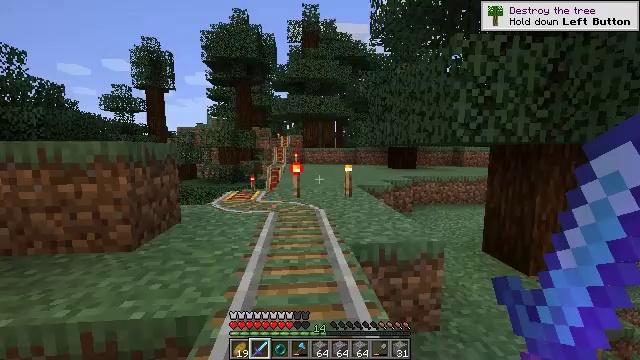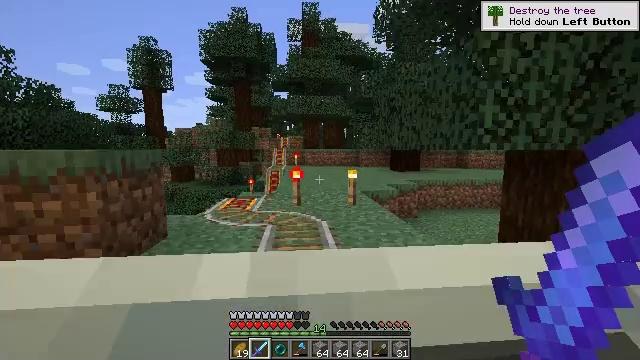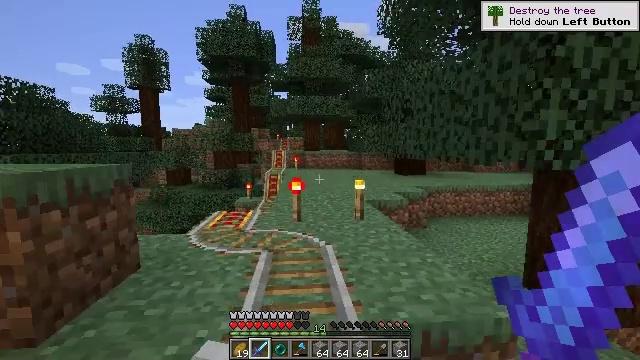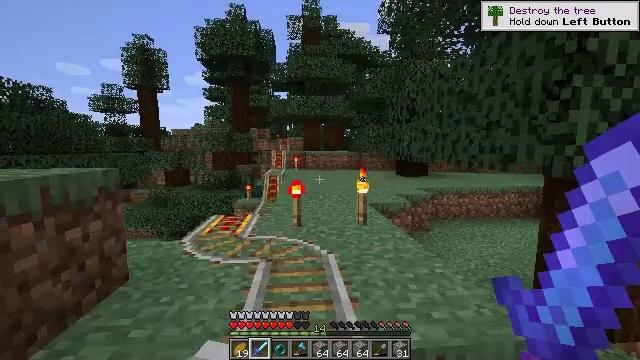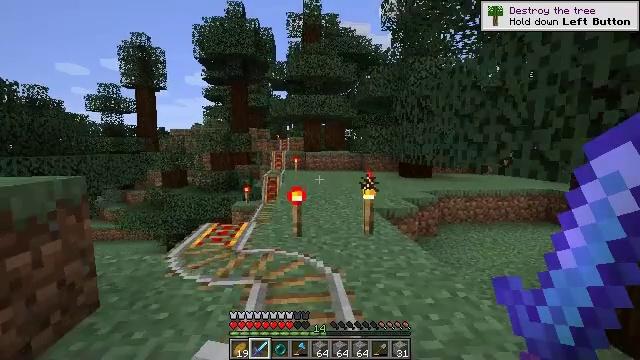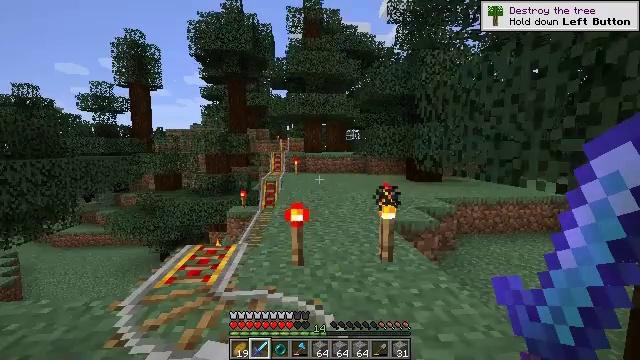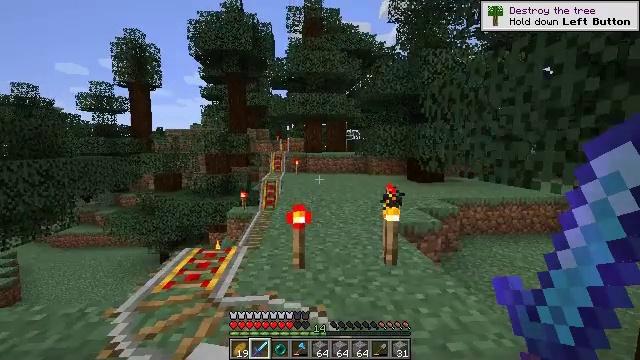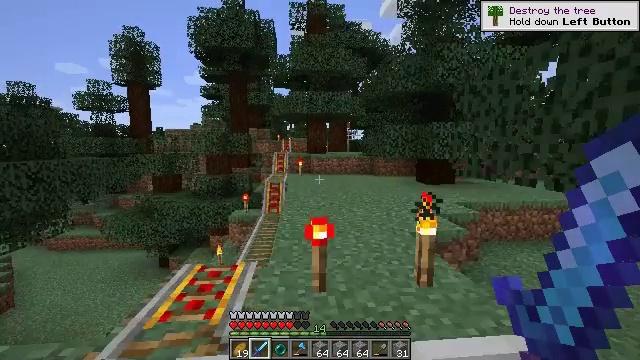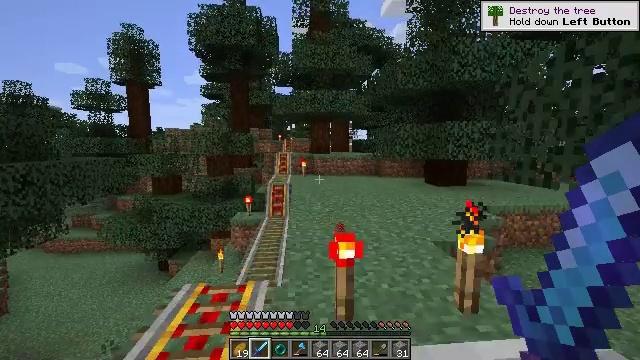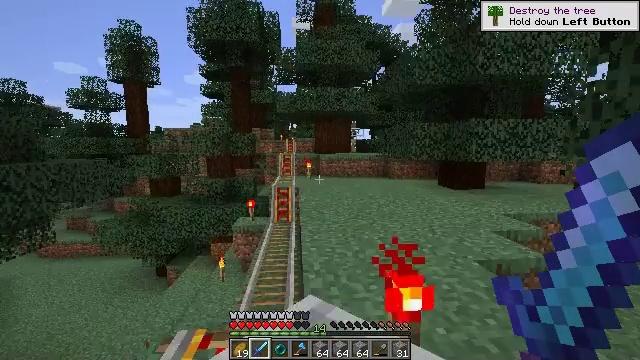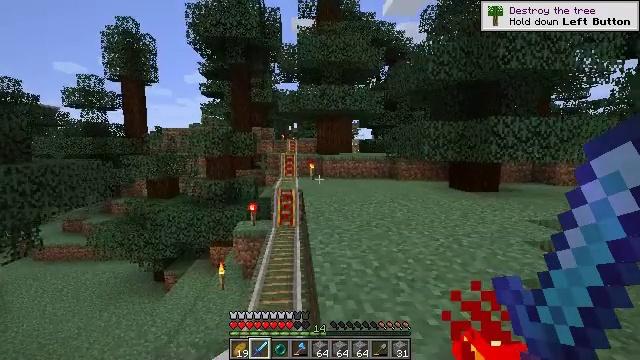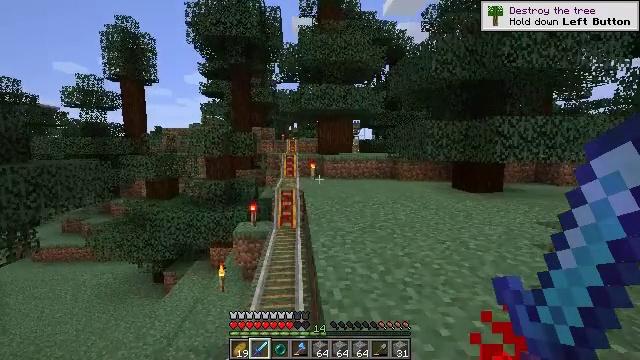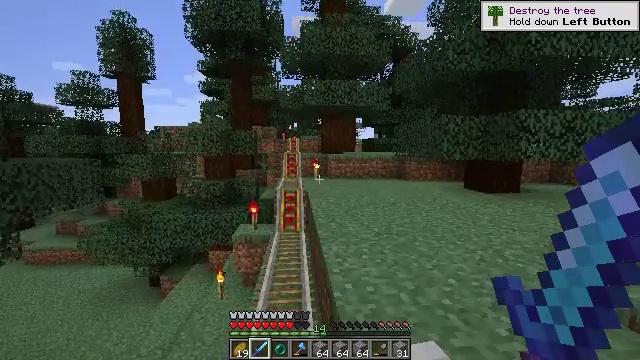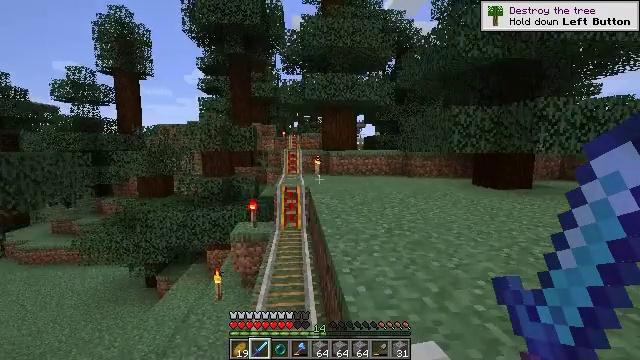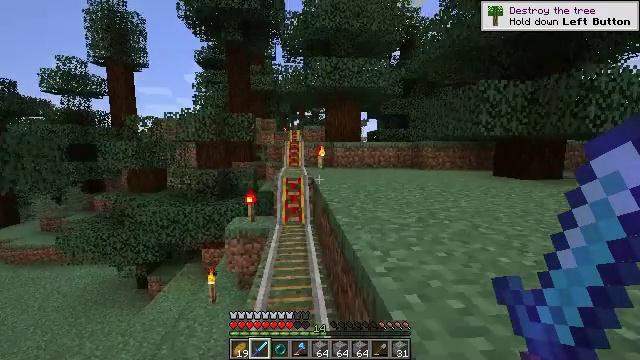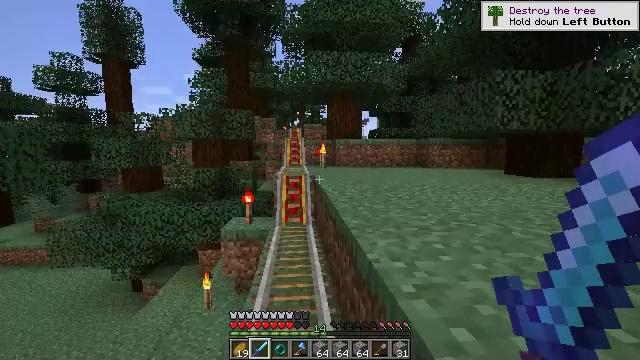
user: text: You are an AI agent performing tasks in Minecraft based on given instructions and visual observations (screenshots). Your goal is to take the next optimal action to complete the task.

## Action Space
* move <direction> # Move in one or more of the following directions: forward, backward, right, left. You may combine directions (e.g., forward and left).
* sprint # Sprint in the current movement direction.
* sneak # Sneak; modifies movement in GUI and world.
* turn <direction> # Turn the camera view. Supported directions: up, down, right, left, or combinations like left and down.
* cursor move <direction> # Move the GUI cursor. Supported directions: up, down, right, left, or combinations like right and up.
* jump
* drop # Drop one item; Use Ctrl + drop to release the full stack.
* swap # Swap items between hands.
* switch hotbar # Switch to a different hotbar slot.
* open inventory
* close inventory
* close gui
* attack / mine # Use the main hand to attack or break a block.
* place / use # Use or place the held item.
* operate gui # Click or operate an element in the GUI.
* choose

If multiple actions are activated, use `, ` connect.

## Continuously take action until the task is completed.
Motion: motion action
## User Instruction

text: Retrieve the torch.
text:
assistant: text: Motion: no_op
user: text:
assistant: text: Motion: no_op
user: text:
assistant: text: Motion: no_op
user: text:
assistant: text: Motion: no_op
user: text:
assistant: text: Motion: no_op
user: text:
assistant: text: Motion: no_op
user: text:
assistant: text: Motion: no_op
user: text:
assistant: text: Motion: no_op
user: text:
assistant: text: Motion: no_op
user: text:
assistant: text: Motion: no_op
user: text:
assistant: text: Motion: no_op
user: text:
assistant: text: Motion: no_op
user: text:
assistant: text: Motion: no_op
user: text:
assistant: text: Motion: no_op
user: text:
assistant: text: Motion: no_op
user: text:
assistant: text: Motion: no_op
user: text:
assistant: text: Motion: no_op
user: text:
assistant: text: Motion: no_op
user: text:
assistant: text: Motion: no_op
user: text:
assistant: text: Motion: no_op
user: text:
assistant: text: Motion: no_op
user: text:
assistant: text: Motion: no_op
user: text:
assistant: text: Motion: no_op
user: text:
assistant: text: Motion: no_op
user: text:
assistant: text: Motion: no_op
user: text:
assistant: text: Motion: no_op
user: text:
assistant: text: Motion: no_op
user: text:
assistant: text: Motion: no_op
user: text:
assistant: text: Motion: no_op
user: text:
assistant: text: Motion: no_op